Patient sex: F
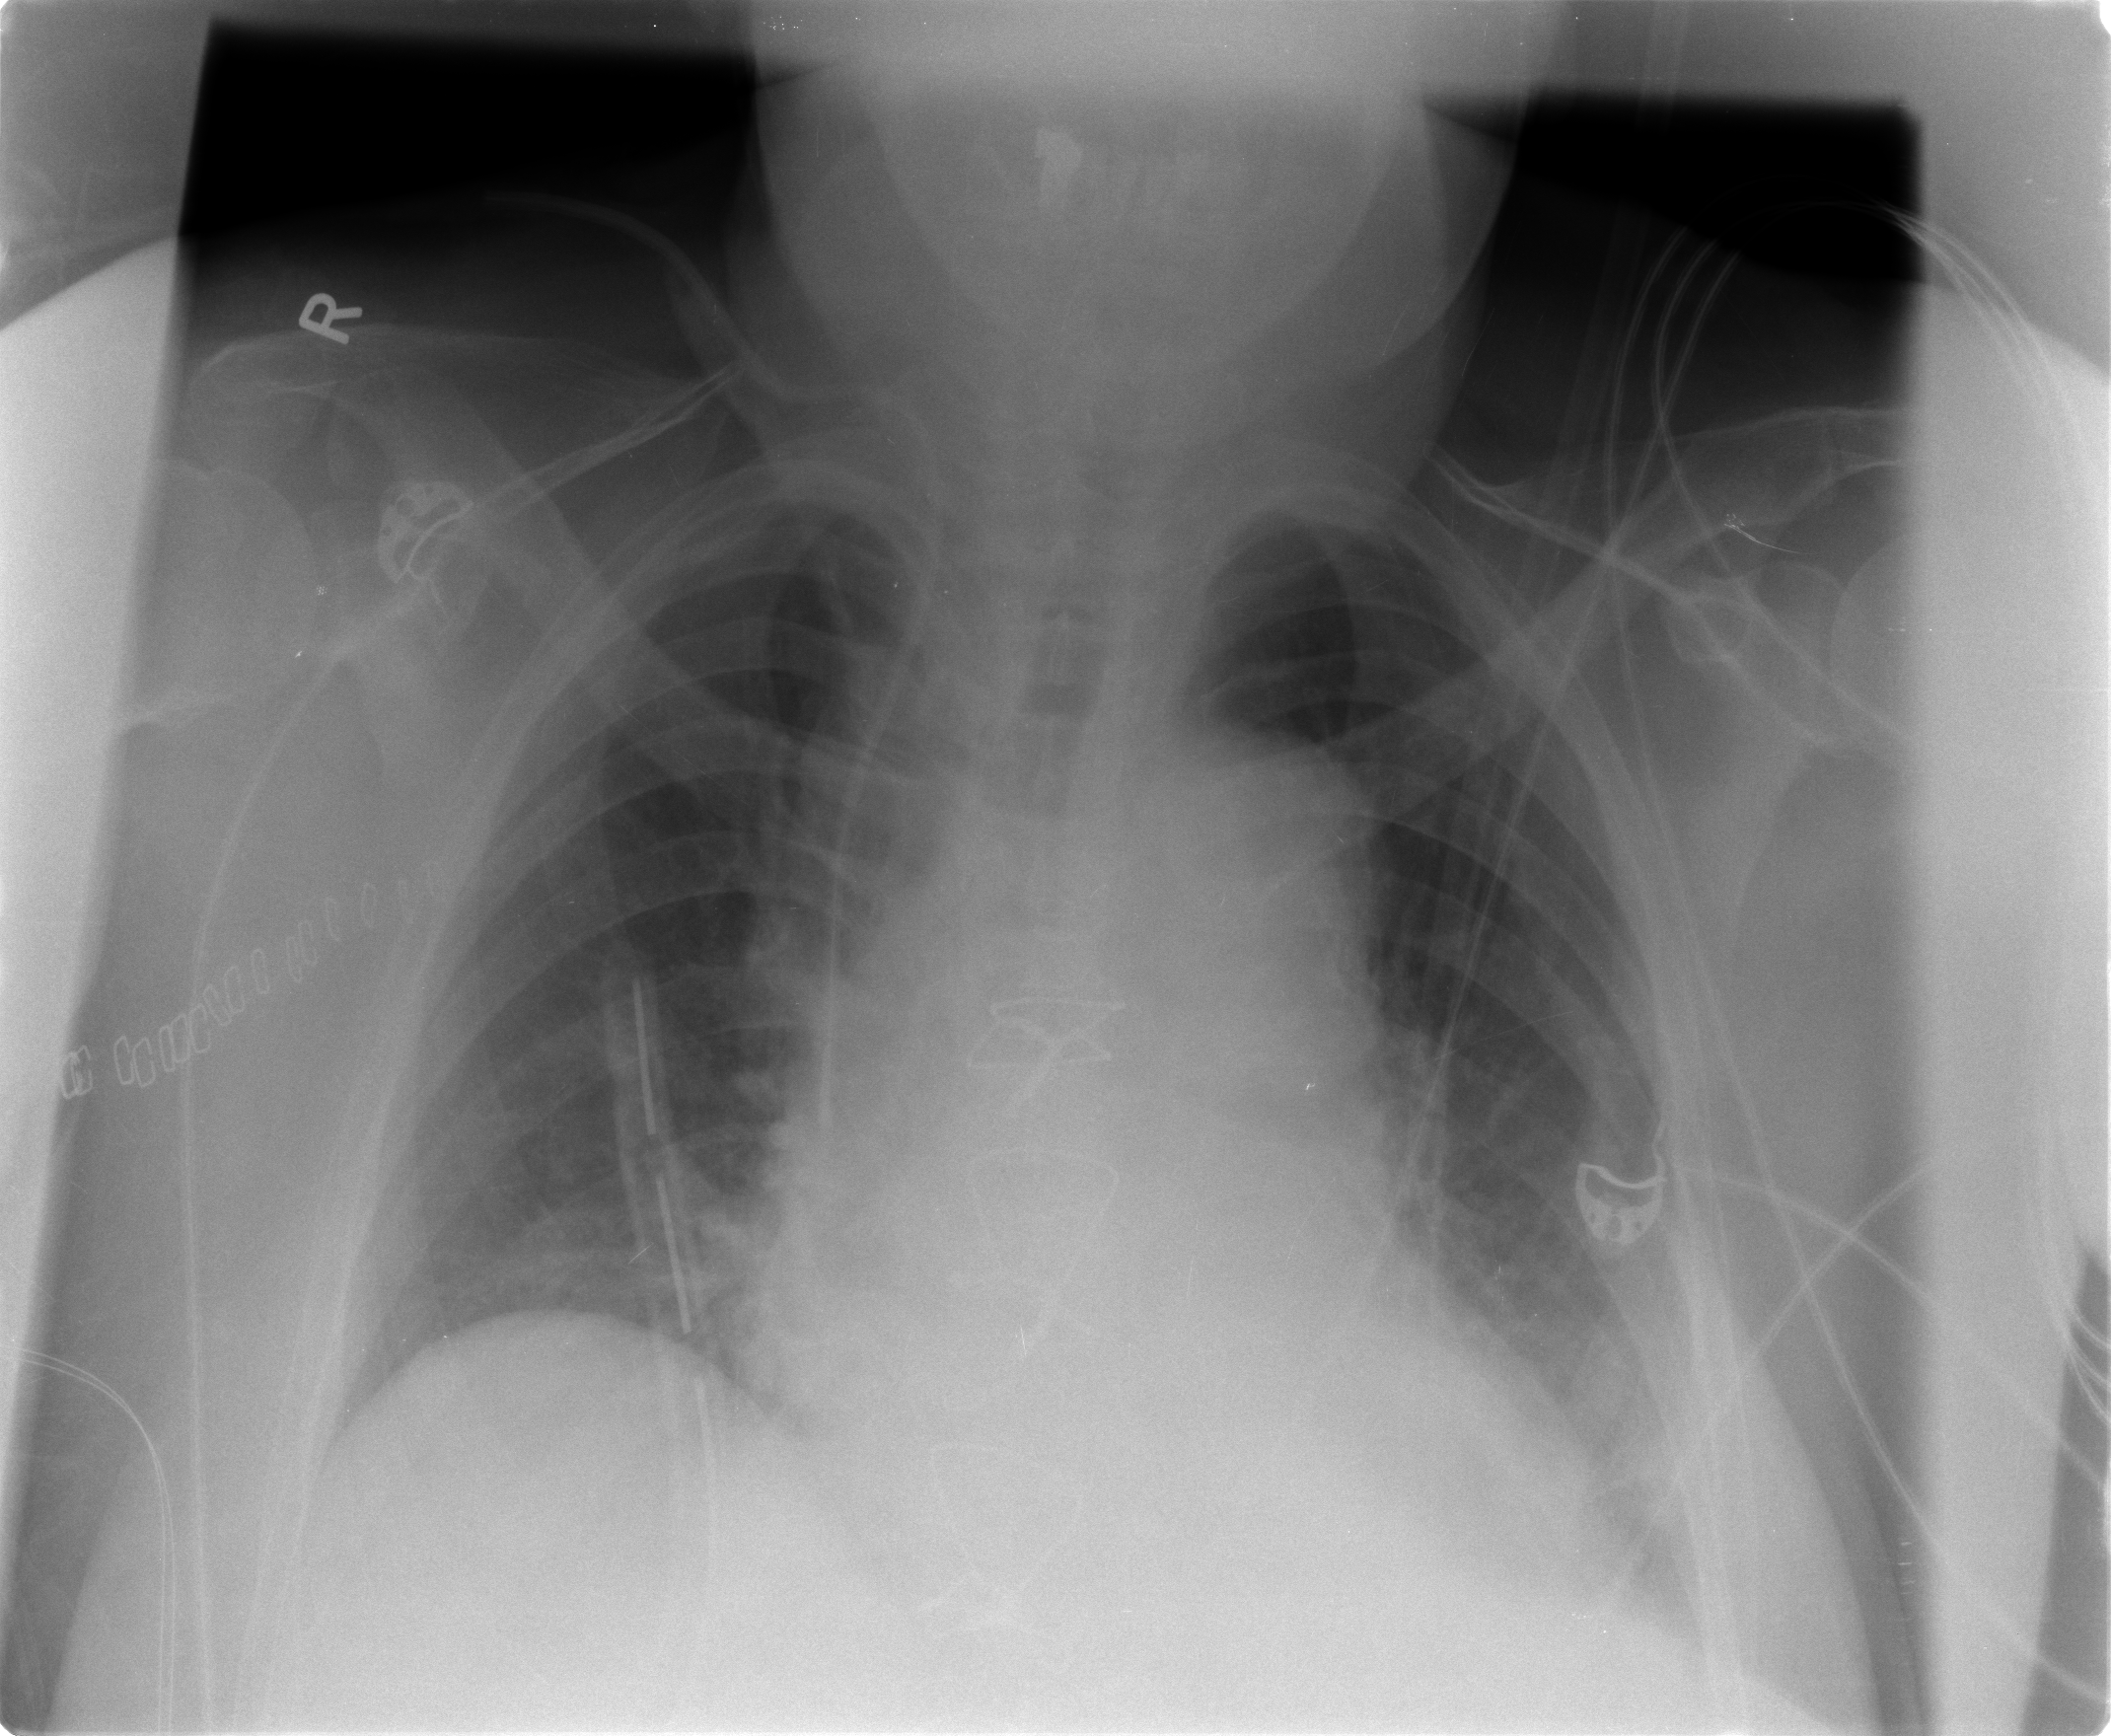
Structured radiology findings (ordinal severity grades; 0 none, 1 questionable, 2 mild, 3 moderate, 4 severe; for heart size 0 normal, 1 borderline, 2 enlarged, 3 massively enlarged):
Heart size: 2
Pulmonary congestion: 2
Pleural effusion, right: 0
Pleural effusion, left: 2
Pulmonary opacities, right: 0
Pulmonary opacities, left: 0
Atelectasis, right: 2
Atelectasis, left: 2